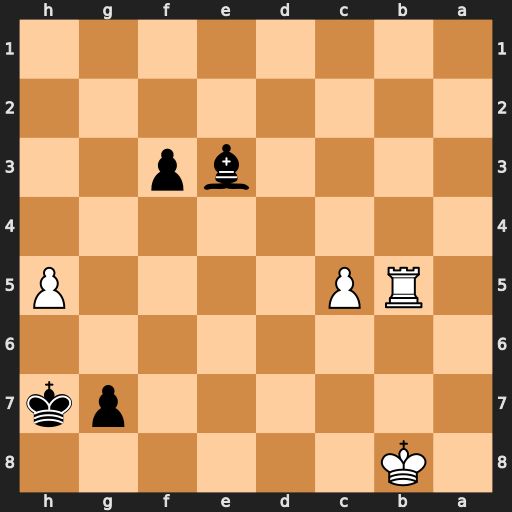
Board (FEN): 1K6/6pk/8/1RP4P/8/4bp2/8/8
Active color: b
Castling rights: -
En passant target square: -
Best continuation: f2 Rb1 Bxc5 Kc7 Kh6